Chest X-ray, PA view. Patient: 59 years old, sex M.
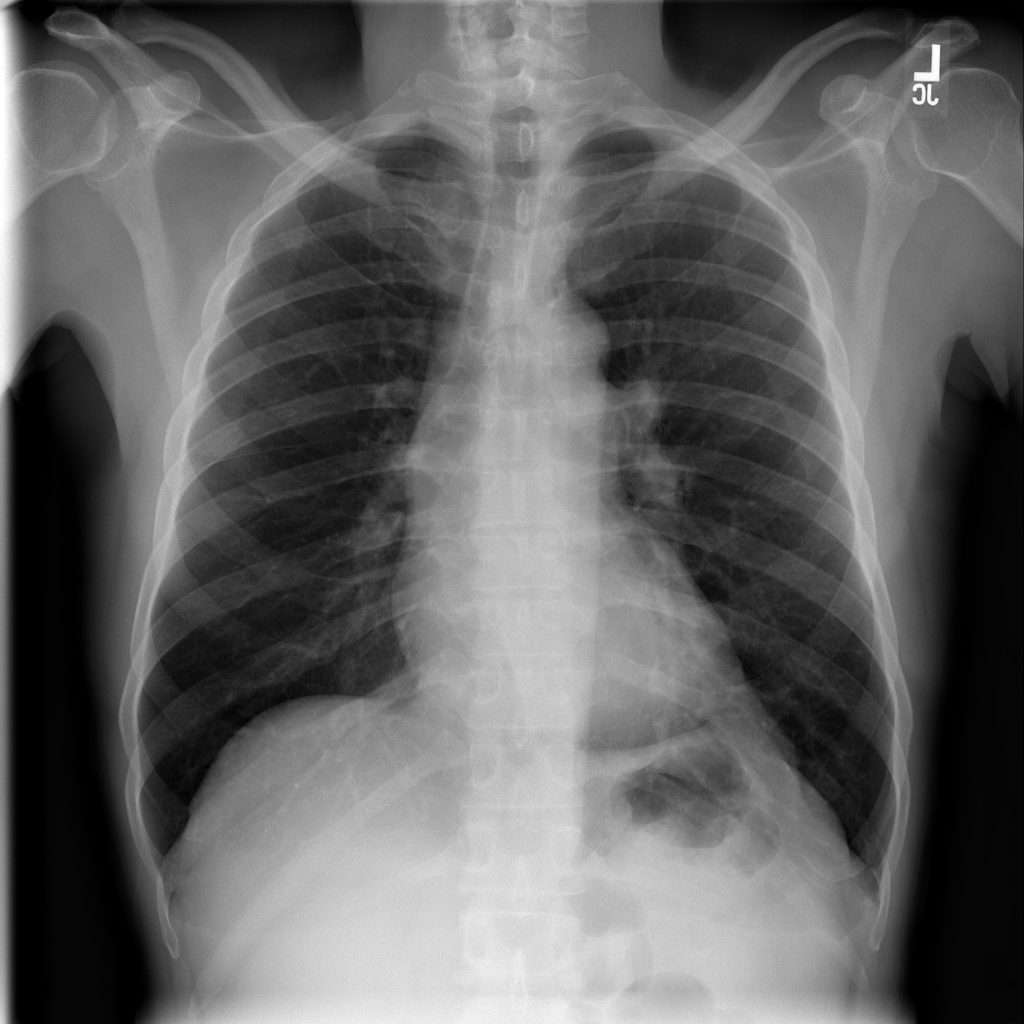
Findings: No Finding